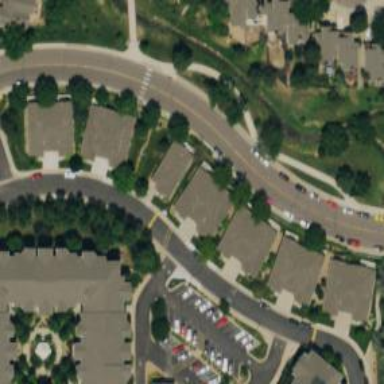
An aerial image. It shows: Living street.